This is a demodulated (Hilbert-envelope) spectrum computed from a bearing vibration snapshot; the dashed markers indicate where each bearing fault type would appear (BPFO, BPFI, BSF, FTF). What is the most likely bearing condition (normal, inner_race, outer_race, ball)?
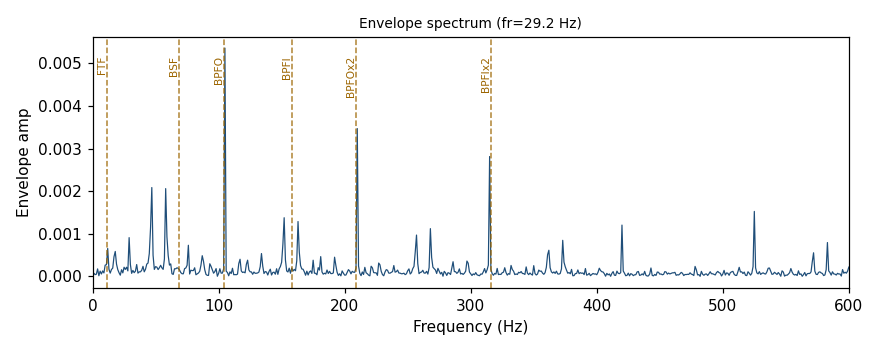
Answer: outer_race